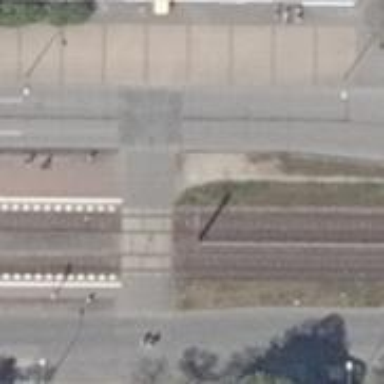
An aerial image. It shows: Uncontrolled tram crossing.